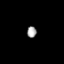
Tissue: lung
Cell type: Epithelial cells
Senescence score: 0.2013
Nuclear area (px): 104
Mean DAPI intensity: 164.769